Question: **Hi Friends,
I am try to create custom widget in Orchard to display Student detail it show in widget list in admin panel but throw error when click on save button when i try to use it.it shows error
error is:-

'''
And my code is
Model Code is:-
public class studentPart :ContentPart<studentPartRecord>
{
public string Rollno { get { return Record.Rollno; } set { Record.Rollno =value; } }
public string Name { get { return Record.Name; } set { Record.Name = value; } }
public string Class { get { return Record.Class; } set { Record.Class = value; } }
}
public class studentPartRecord :ContentPartRecord
{
public virtual string Rollno { get; set; }
public virtual string Name { get; set; }
public virtual string Class { get; set; }
}
Migration code is:-
public int Create() {
// Creating table tb_Student_studentPartRecord
SchemaBuilder.CreateTable("tb_Student_studentPartRecord", table =>table
.ContentPartRecord()
.Column("Rollno", DbType.String)
.Column("Name", DbType.String)
.Column("Class", DbType.String)
);
return 1;
}
public int UpdateFrom1()
{
// Creating table tb_EmpData_EmpDataPartRecord
ContentDefinitionManager.AlterPartDefinition(typeof(studentPart).Name,
builder => builder.Attachable());
ContentDefinitionManager.AlterTypeDefinition("StudentWidget",
cfg => cfg
.WithPart("studentPart")
.WithPart("WidgetPart")
.WithPart("CommonPart")
.WithPart("IdentityPart")
.WithSetting("Stereotype", "Widget"));
return 2;
}
Driver code is:-
public class studentPartDriver :ContentPartDriver<studentPart>
{
protected override DriverResult Display(studentPart part, string displayType, dynamic shapeHelper)
{
return ContentShape("Parts_student",
() => shapeHelper.Parts_student(Rollno:part.Rollno,Name:part.Name,Class:part.Class));
}
//GET
protected override DriverResult Editor(studentPart part, dynamic shapeHelper)
{
return ContentShape("Parts_student_Edit",
() => shapeHelper.EditorTemplate(TemplateName: "Parts/student", Model: part, Prefix: Prefix));
}
//POST
protected override DriverResult Editor(studentPart part, IUpdateModel updater, dynamic shapeHelper)
{
updater.TryUpdateModel(part, Prefix, null, null);
return Editor(part, shapeHelper);
}
}
Handler Code is:-
public class studentPartHandler :ContentHandler
{
public studentPartHandler(IRepository<studentPartRecord> repository)
{
Filters.Add(StorageFilter.For(repository));
Filters.Add(new ActivatingFilter<studentPart>("student"));
}
}
Please help me . Thanks in Advance
'''
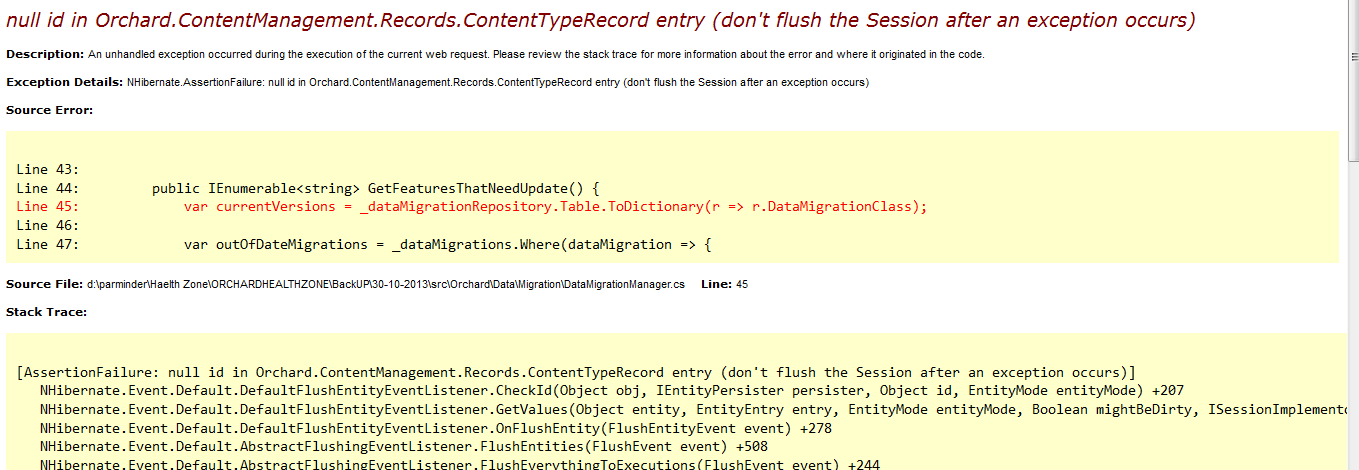
Answer: - - -
As Bertrand says, your class names should be pascal case to comply with C# conventions, and the table name you pass to CreateTable should be the same as the record's class name. Orchard takes care of prefixing the final database table for you.